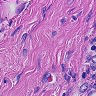
Metastatic tissue present: no